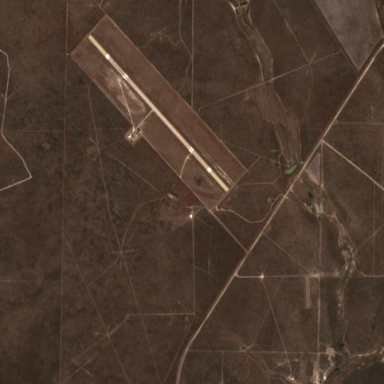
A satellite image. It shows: Military airfield near airport. It is enclosed by fence.